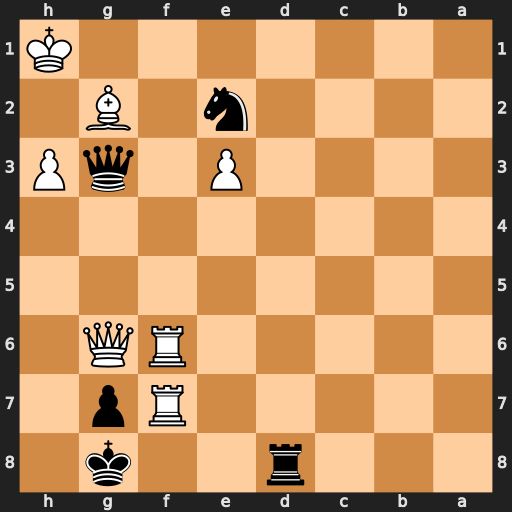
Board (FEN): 3r2k1/5Rp1/5RQ1/8/8/4P1qP/4n1B1/7K
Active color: b
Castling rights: -
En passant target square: -
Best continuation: Rd1+ Rf1 Rxf1+ Rxf1 Qxg6